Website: apple
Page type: customer-info-address
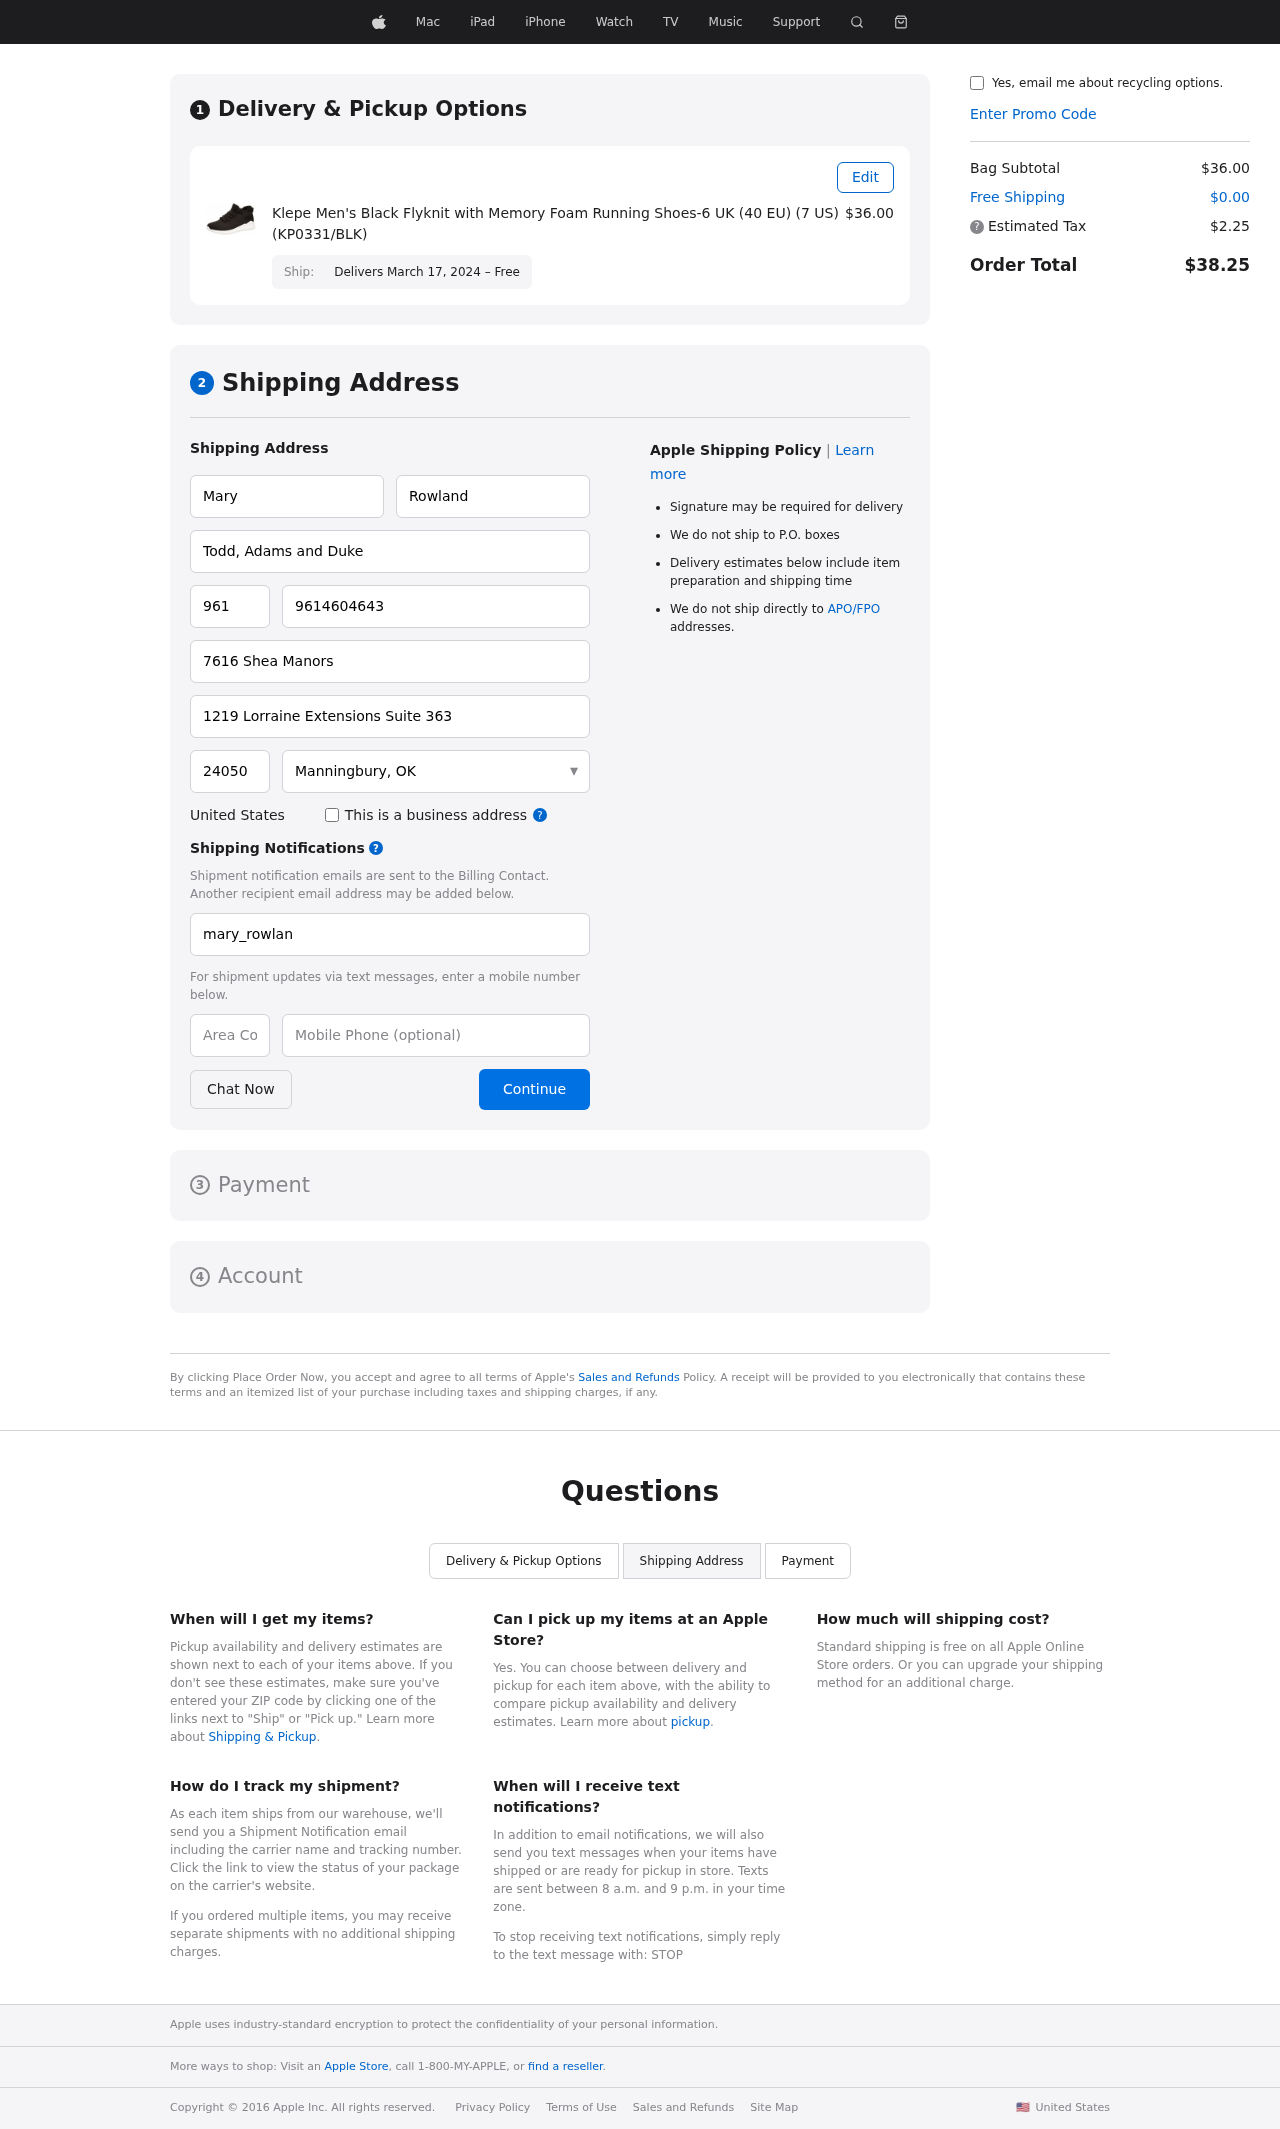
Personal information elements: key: PII_CITY_STATE
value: Manningbury, OK
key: PII_COMPANY
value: Todd, Adams and Duke
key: PII_COUNTRY
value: United States
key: PII_EMAIL
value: mary_rowland@yahoo.com
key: PII_FIRSTNAME
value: Mary
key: PII_LASTNAME
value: Rowland
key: PII_PHONE
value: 9614604643
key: PII_PHONE_ALT
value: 8354836864
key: PII_PHONE_ALT_AREA
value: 835
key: PII_PHONE_AREA
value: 961
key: PII_POSTCODE
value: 24050
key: PII_STREET
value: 7616 Shea Manors
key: PII_STREET2
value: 1219 Lorraine Extensions Suite 363
Product elements: key: PRODUCT1_NAME
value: Klepe Men's Black Flyknit with Memory Foam Running Shoes-6 UK (40 EU) (7 US) (KP0331/BLK)
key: PRODUCT1_PRICE
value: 36
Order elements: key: ORDER_DELIVERY_DATE
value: Delivers March 17, 2024 – Free
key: ORDER_SUBTOTAL
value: $36.00
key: ORDER_SHIPPING_COST
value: $0.00
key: ORDER_TAX
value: $2.25
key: ORDER_TOTAL
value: $38.25